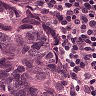
Metastatic tissue present: yes